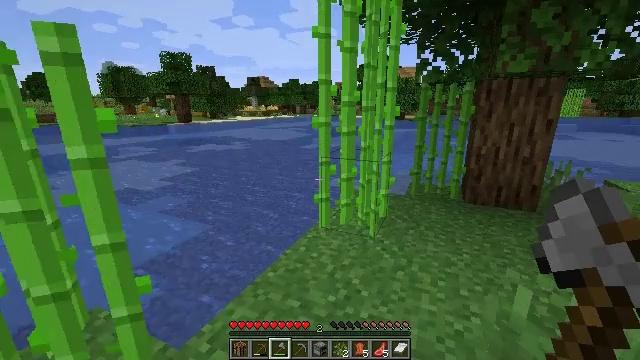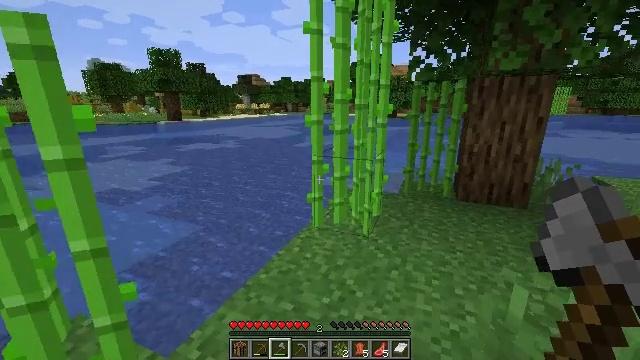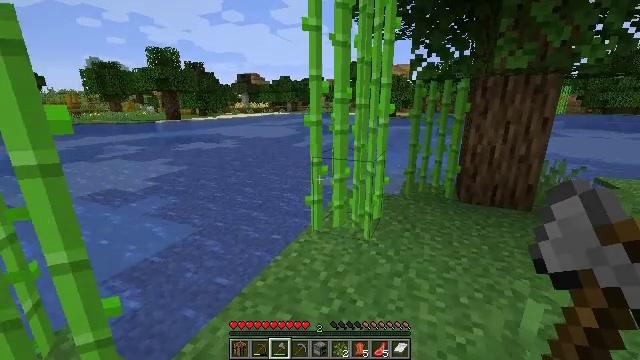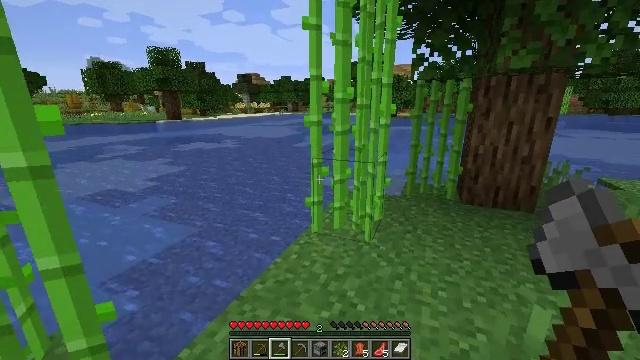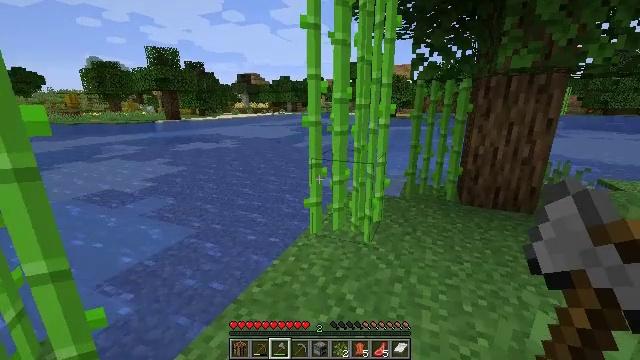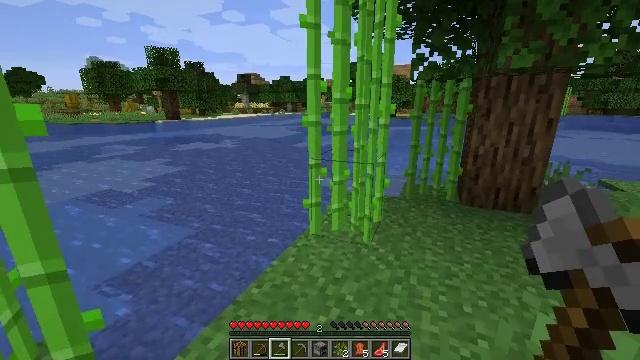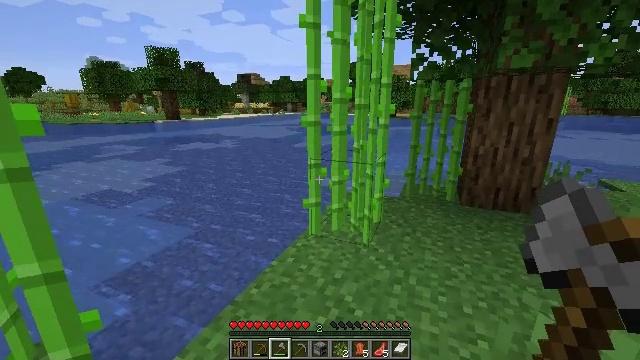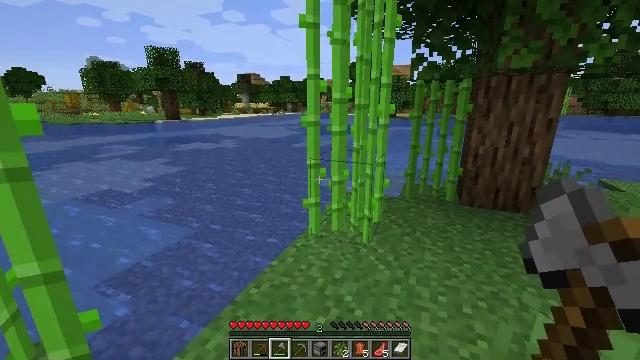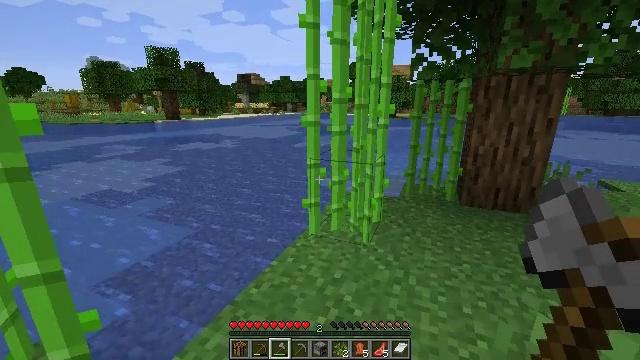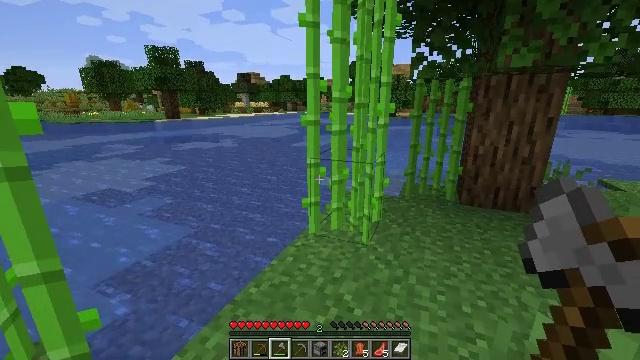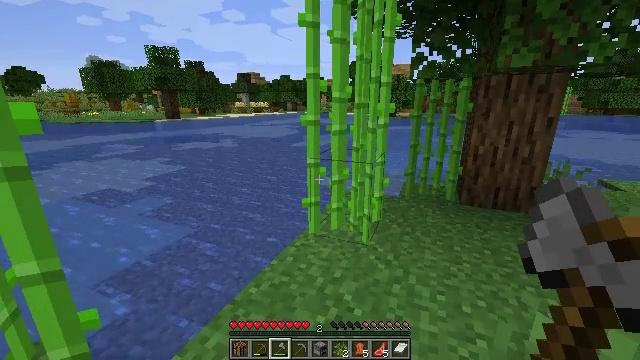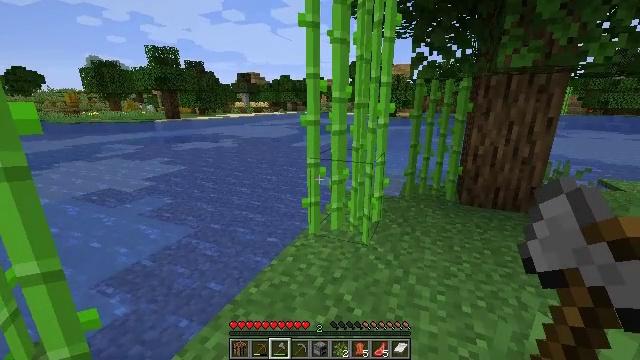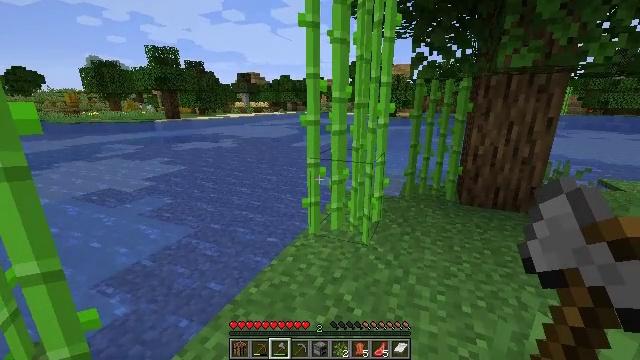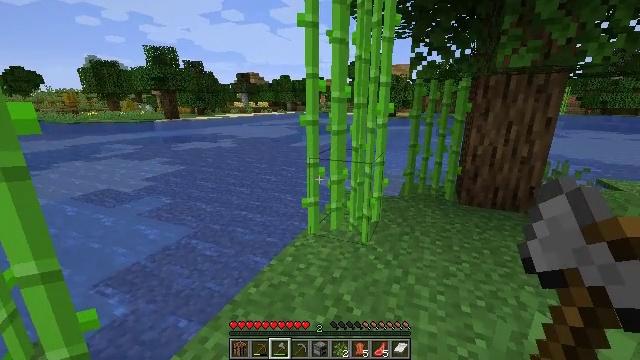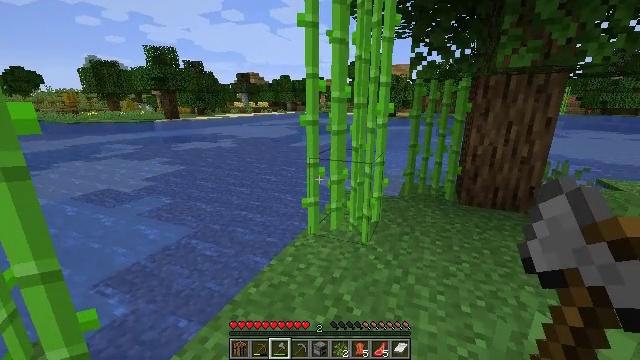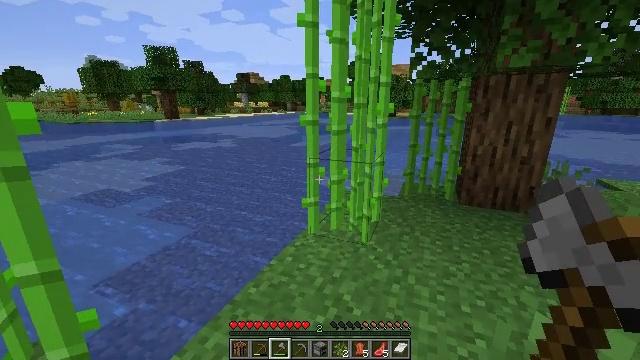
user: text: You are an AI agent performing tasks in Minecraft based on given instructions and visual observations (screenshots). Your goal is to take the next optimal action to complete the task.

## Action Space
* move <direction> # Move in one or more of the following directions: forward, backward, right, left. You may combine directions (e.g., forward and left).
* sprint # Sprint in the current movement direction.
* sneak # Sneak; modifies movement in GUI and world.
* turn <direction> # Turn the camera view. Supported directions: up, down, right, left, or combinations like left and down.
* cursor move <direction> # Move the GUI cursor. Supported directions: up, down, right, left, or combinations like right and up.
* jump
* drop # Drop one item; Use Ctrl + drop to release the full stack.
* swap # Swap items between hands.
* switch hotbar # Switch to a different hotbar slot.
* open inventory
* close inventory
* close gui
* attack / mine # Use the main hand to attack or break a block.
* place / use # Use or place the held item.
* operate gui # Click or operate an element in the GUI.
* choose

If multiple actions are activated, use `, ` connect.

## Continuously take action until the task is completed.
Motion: motion action
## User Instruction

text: Collect sugar cane near water sources.
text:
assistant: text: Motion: turn right
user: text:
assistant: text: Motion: no_op
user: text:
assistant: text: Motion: no_op
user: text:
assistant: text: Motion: no_op
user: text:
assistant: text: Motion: no_op
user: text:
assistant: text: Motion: no_op
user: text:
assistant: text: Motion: no_op
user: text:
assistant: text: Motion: no_op
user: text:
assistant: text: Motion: no_op
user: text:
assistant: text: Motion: no_op
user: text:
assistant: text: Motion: no_op
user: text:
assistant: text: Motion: no_op
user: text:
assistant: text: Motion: no_op
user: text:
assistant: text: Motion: no_op
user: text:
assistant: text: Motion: no_op
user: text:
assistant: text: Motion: no_op
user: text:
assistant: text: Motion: no_op
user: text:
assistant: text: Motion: no_op
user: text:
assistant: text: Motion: turn down
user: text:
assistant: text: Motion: turn left and down
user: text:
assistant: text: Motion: turn left and down
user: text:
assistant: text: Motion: turn left and down
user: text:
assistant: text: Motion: turn left and down
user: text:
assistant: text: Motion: turn left and down
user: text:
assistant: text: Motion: turn left
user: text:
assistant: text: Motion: no_op
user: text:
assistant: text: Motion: no_op
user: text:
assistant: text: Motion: no_op
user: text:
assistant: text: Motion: turn left
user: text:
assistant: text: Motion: turn left and down